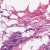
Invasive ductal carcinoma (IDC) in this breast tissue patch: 0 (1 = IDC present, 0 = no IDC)